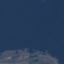
Land use / land cover: SeaLake